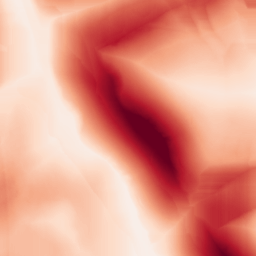
Category: morphological
Decomposition family: morphological_square
Decomposition parameters: operation: gradient
size: 50
Upsampling method: regularized
Upsampling parameters: scale: 4
lambda_reg: 0.01
Upsampling scale: 4